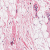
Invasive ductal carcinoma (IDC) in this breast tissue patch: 0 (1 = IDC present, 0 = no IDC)